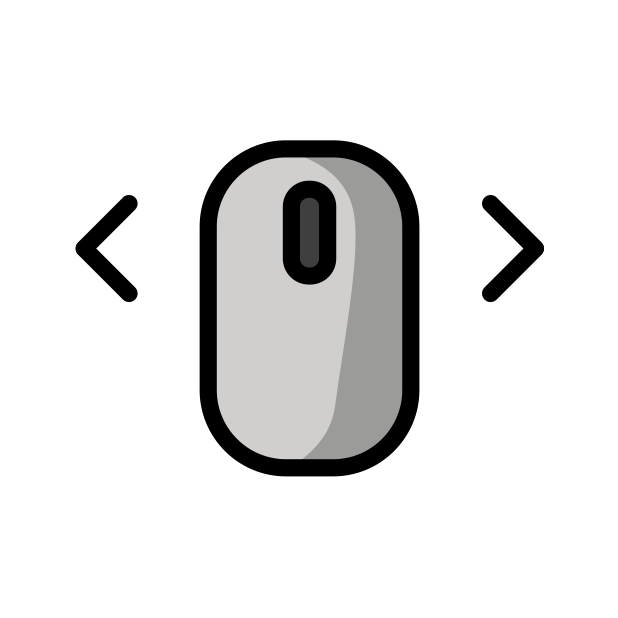
scroll horizontal